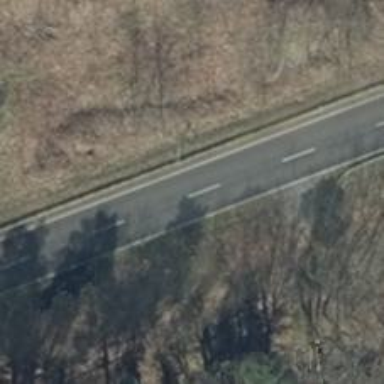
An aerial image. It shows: Secondary road with asphalt surface.